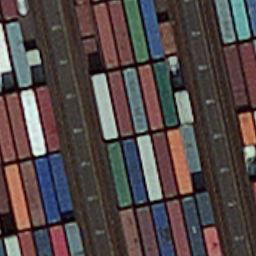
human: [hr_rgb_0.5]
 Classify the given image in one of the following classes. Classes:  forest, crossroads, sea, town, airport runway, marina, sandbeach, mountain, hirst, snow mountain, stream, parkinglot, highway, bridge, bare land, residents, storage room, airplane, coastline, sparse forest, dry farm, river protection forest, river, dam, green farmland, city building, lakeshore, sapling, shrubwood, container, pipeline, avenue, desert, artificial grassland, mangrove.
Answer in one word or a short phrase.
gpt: container